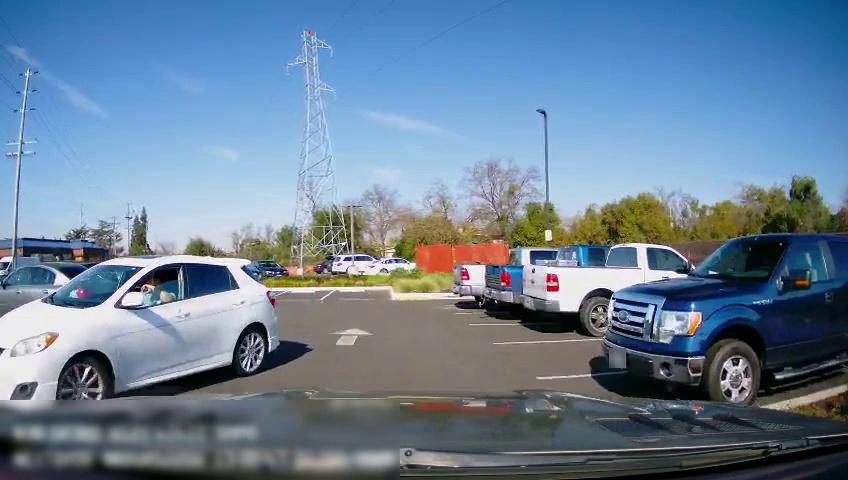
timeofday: Day
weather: Sunny
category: Drivable Space
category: Vehicles | Truck
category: Vehicles | Truck
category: Vehicles | Truck
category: Vehicles | Truck
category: Vehicles | Van
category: Vehicles | SUV
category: Vehicles | Car
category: Vehicles | Car
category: Vehicles | SUV
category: Vehicles | Car
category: Vehicles | Car
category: Vehicles | Car